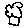
Label: tree